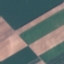
Land use / land cover: AnnualCrop